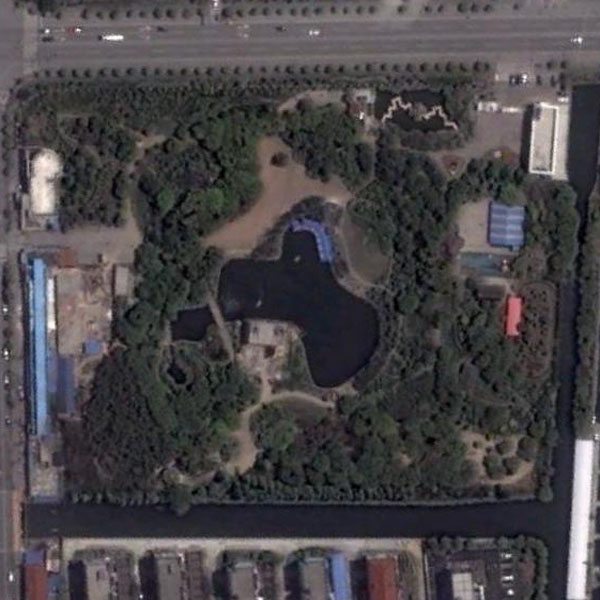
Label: Park